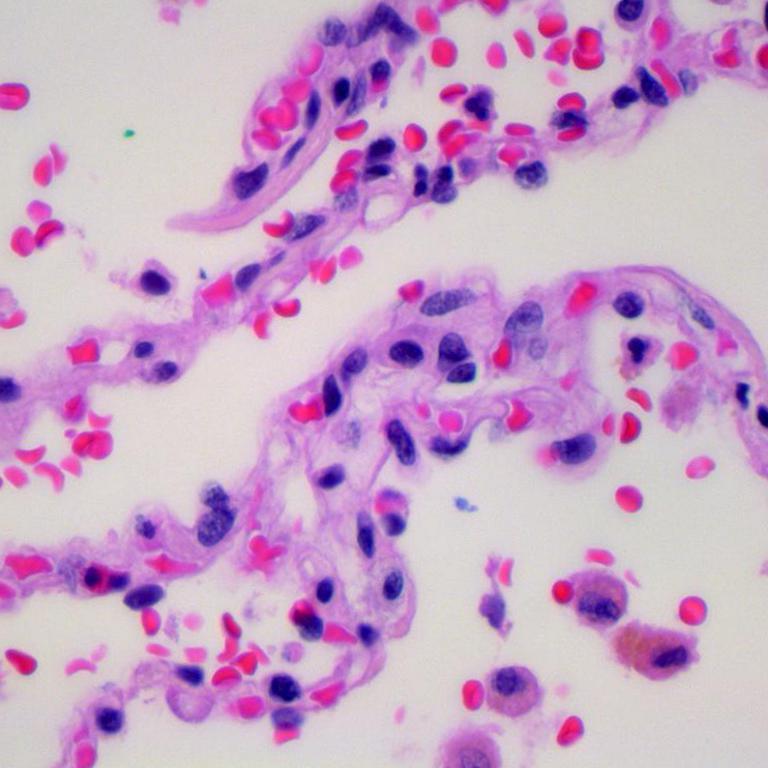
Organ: lung
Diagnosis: benign